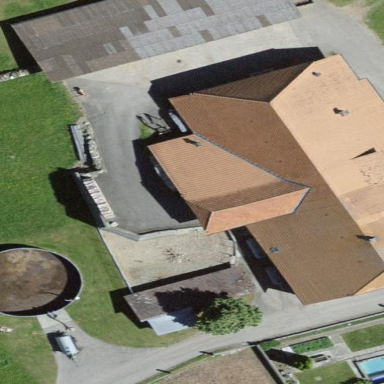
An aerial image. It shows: Farm building.